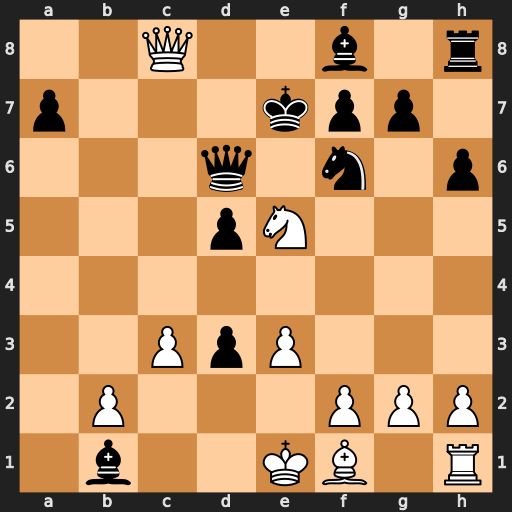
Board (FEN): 2Q2b1r/p3kpp1/3q1n1p/3pN3/8/2PpP3/1P3PPP/1b2KB1R
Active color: w
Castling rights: K
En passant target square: -
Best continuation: Nc6+ Qxc6 Qxc6